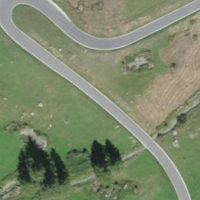
EUNIS habitat code: 23
Species observed at this site:
Marmota marmota
Bistorta vivipara
Sambucus racemosa
Aglais urticae